Question: I am working on a bootstrap 3 project at the moment and i have added a button called "Add Shipment, i want this button to stay fixed to the right hand side of the panel but when I give it the style of float:right or class of pull-right, it doesn't work.
The design must be responsive so therefore I cannot just give it a class of float: left and then put margin-left: XXX
Please let me know if you know how to solve this, the code and screenshot are below.
'''
<div class="row" style="margin-top:-20px;">
<div class="col-md-10 col-md-offset-1">
<div class="panel panel-primary panel-table" style="border-radius:50px">
<div class="panel-heading" style="background-color:#EFEFEF; border: 1px solid #CCCCCC; height:45px; width:auto">
<div class="panel-title" style="padding:0; width:auto" >
<div class="input-group input-group-sm" style="width:200px; margin-top:7px; margin-left:10px; float:left">
<span class="input-group-addon"><span class="glyphicon glyphicon-search"></span></span>
<input type="text" class="form-control" placeholder="Filter">
</div>
<div class="btn-group" style="float:left; margin-left:25px; margin-top:6px">
<button type="button" class="btn btn-default">All</button>
<button type="button" class="btn btn-default"><span class="glyphicon glyphicon-ok"></span></button>
<button type="button" class="btn btn-default"><span class="glyphicon glyphicon-road"></span></button>
<button type="button" class="btn btn-default"><span class="glyphicon glyphicon-exclamation-sign"></span></button>
<button type="button" class="btn btn-default"><span class="glyphicon glyphicon-remove"></span></button>
</div>
<button class="btn btn-info" style="margin-top:6px; float:right">Add Shipment</button>
</div>
</div>
<div class="panel-body" style="background-color:#F2F2F2; border: 1px solid #CCCCCC; height:200px">
</div>
</div>
</div>
'''
Current screenshot of results from that code:

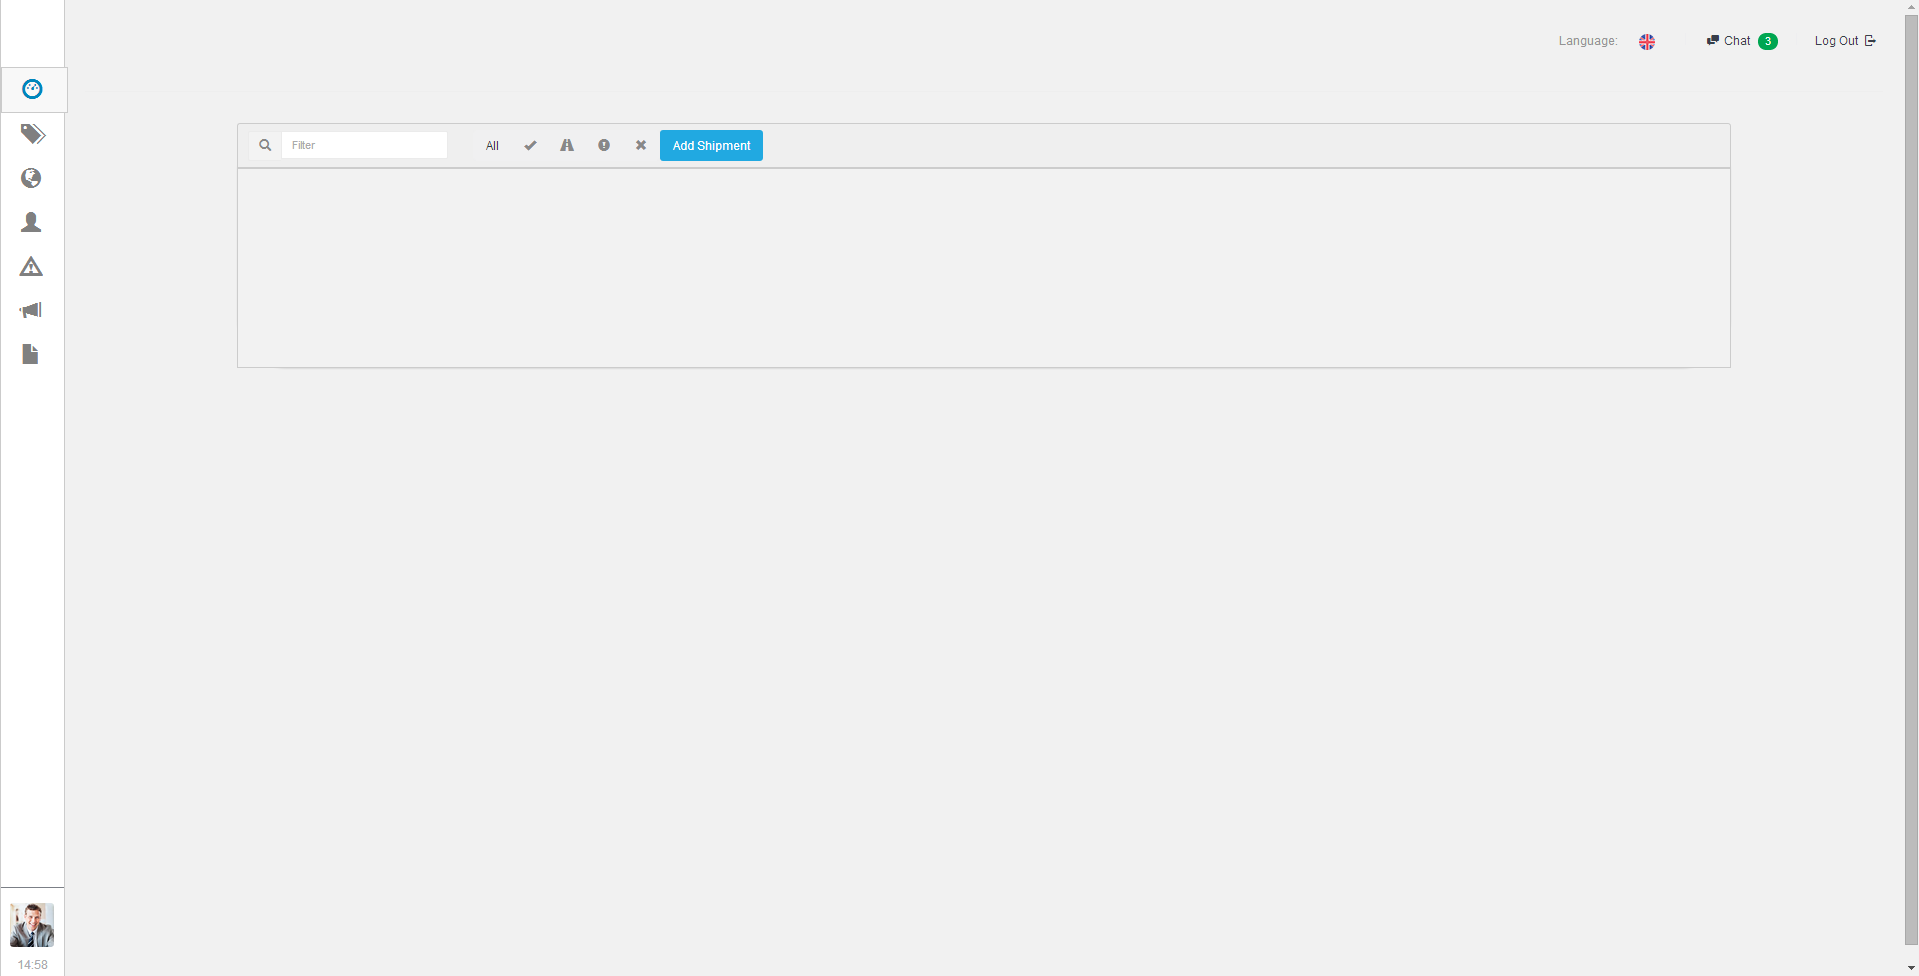
Answer: I tried copying and pasting your code to see how things look, and it looks fine. I see that the Add Shipment button is pulled to the right. You must have something in your CSS stylesheet that is preventing the button from being floated to the right